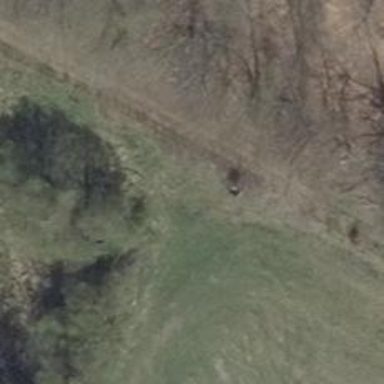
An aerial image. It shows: Hunting stand.